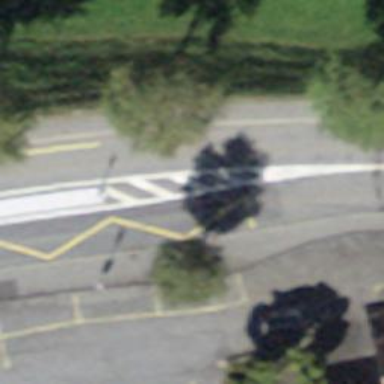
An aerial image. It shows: Bus stop with designated public transport stop position.